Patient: sex F, age 82
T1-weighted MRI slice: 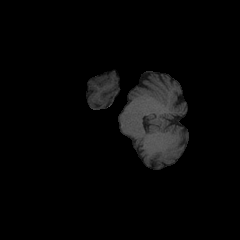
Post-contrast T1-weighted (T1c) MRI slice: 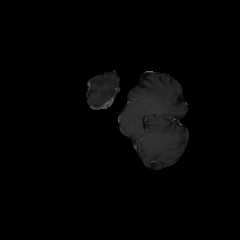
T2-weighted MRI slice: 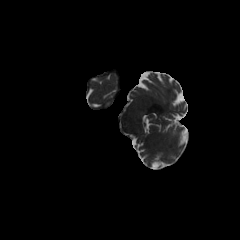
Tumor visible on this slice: no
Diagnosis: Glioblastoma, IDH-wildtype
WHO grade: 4